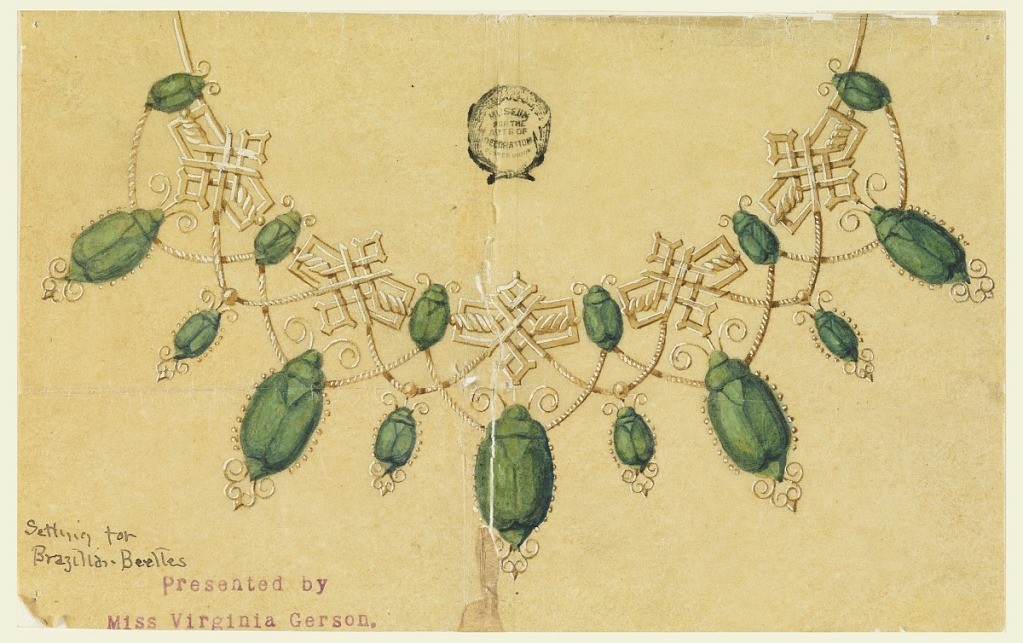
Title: Design for Necklace with Brazilian Beetles
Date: ca. 1900
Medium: Graphite, brush and watercolor, white heightening on tracing paper
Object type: Drawing
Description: The front part of the chain consists of six small beetles and five ornaments of entwined ribbons in shape of cross. Rope festoons connect small beetles and the ornaments. At the former, hang large beetles, at the latter, small ones.